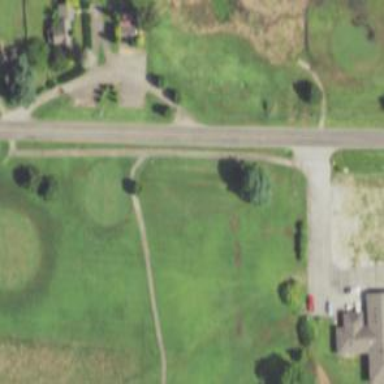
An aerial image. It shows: Path designed for golf carts.